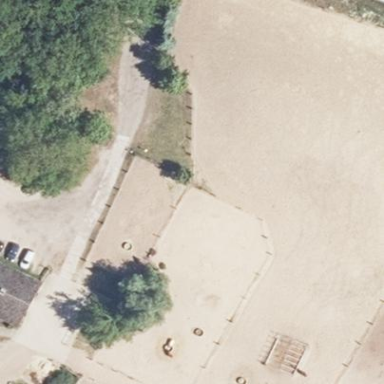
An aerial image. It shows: Paddock surrounded by fence for animal keeping.